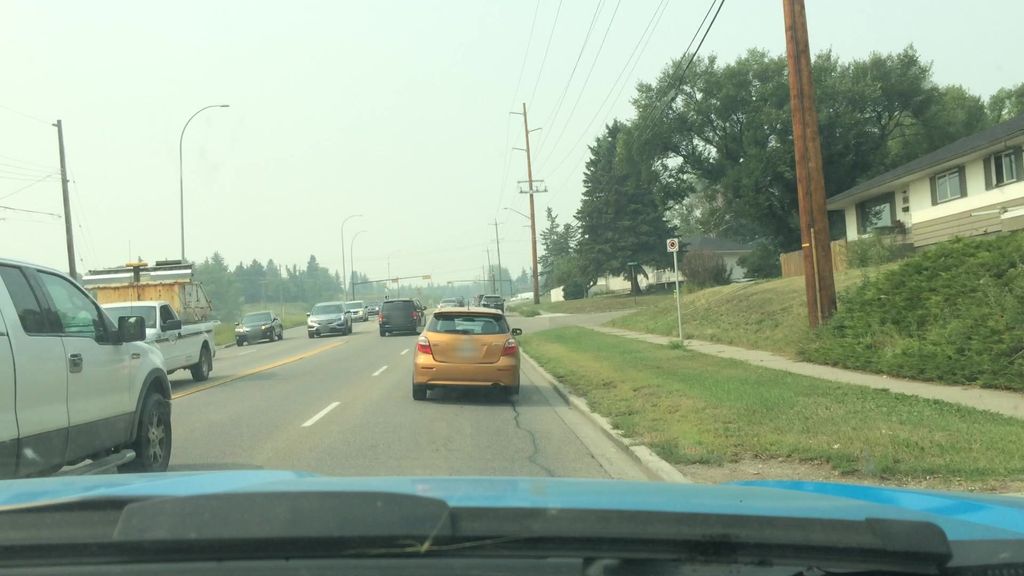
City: calgary